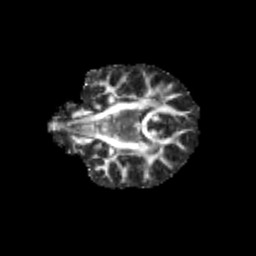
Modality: FA
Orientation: coronal
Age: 12
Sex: male
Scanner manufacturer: siemens
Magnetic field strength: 3 T
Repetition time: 3.8 s
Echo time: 0.07 s